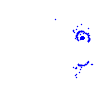
Particle: proton